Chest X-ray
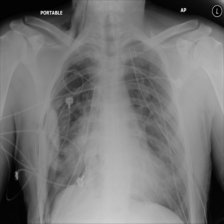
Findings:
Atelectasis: negative
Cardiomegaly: negative
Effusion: negative
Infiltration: positive
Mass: positive
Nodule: negative
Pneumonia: negative
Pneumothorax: positive
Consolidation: negative
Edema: negative
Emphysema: positive
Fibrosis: negative
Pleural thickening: negative
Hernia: negative